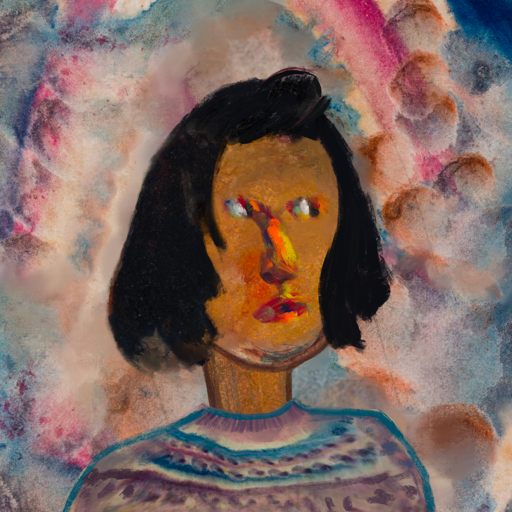
Background: Rupkatha, Head And Neck Side: Pipe, Face Side: An_Impression, Bust: HillGirl, Hair Side: Mosgoul, Head Accessory: Blank, Second Necklace: Blank, Necklace: Blank, Baby: Blank